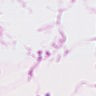
Metastatic tissue present: no